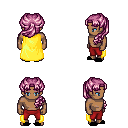
a pixel art fantasy rpg character, male body template, human, dark skin, yellow cape, red pants, pink princess hairstyle, black slippers, four views (front, back, left, right), 2x2 character sprite sheet, small pixel art, hard edges, no anti-aliasing